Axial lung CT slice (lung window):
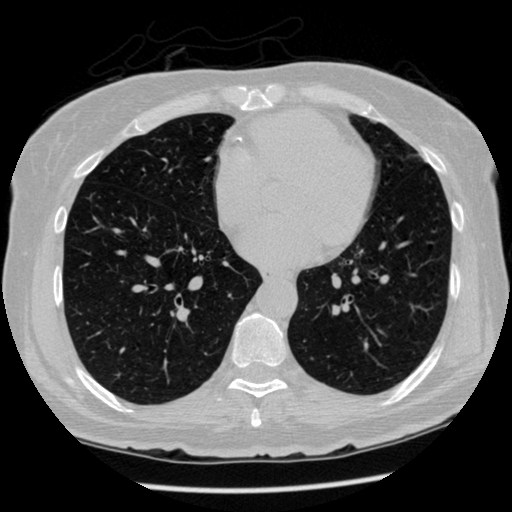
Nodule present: no